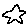
Label: star